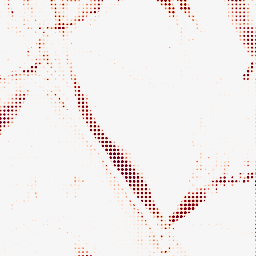
Category: morphological
Decomposition family: morphological_ellipse
Decomposition parameters: operation: opening
width: 5
height: 30
Upsampling method: sinc_blackman
Upsampling parameters: scale: 8
kernel_size: 4
Upsampling scale: 8